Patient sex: F
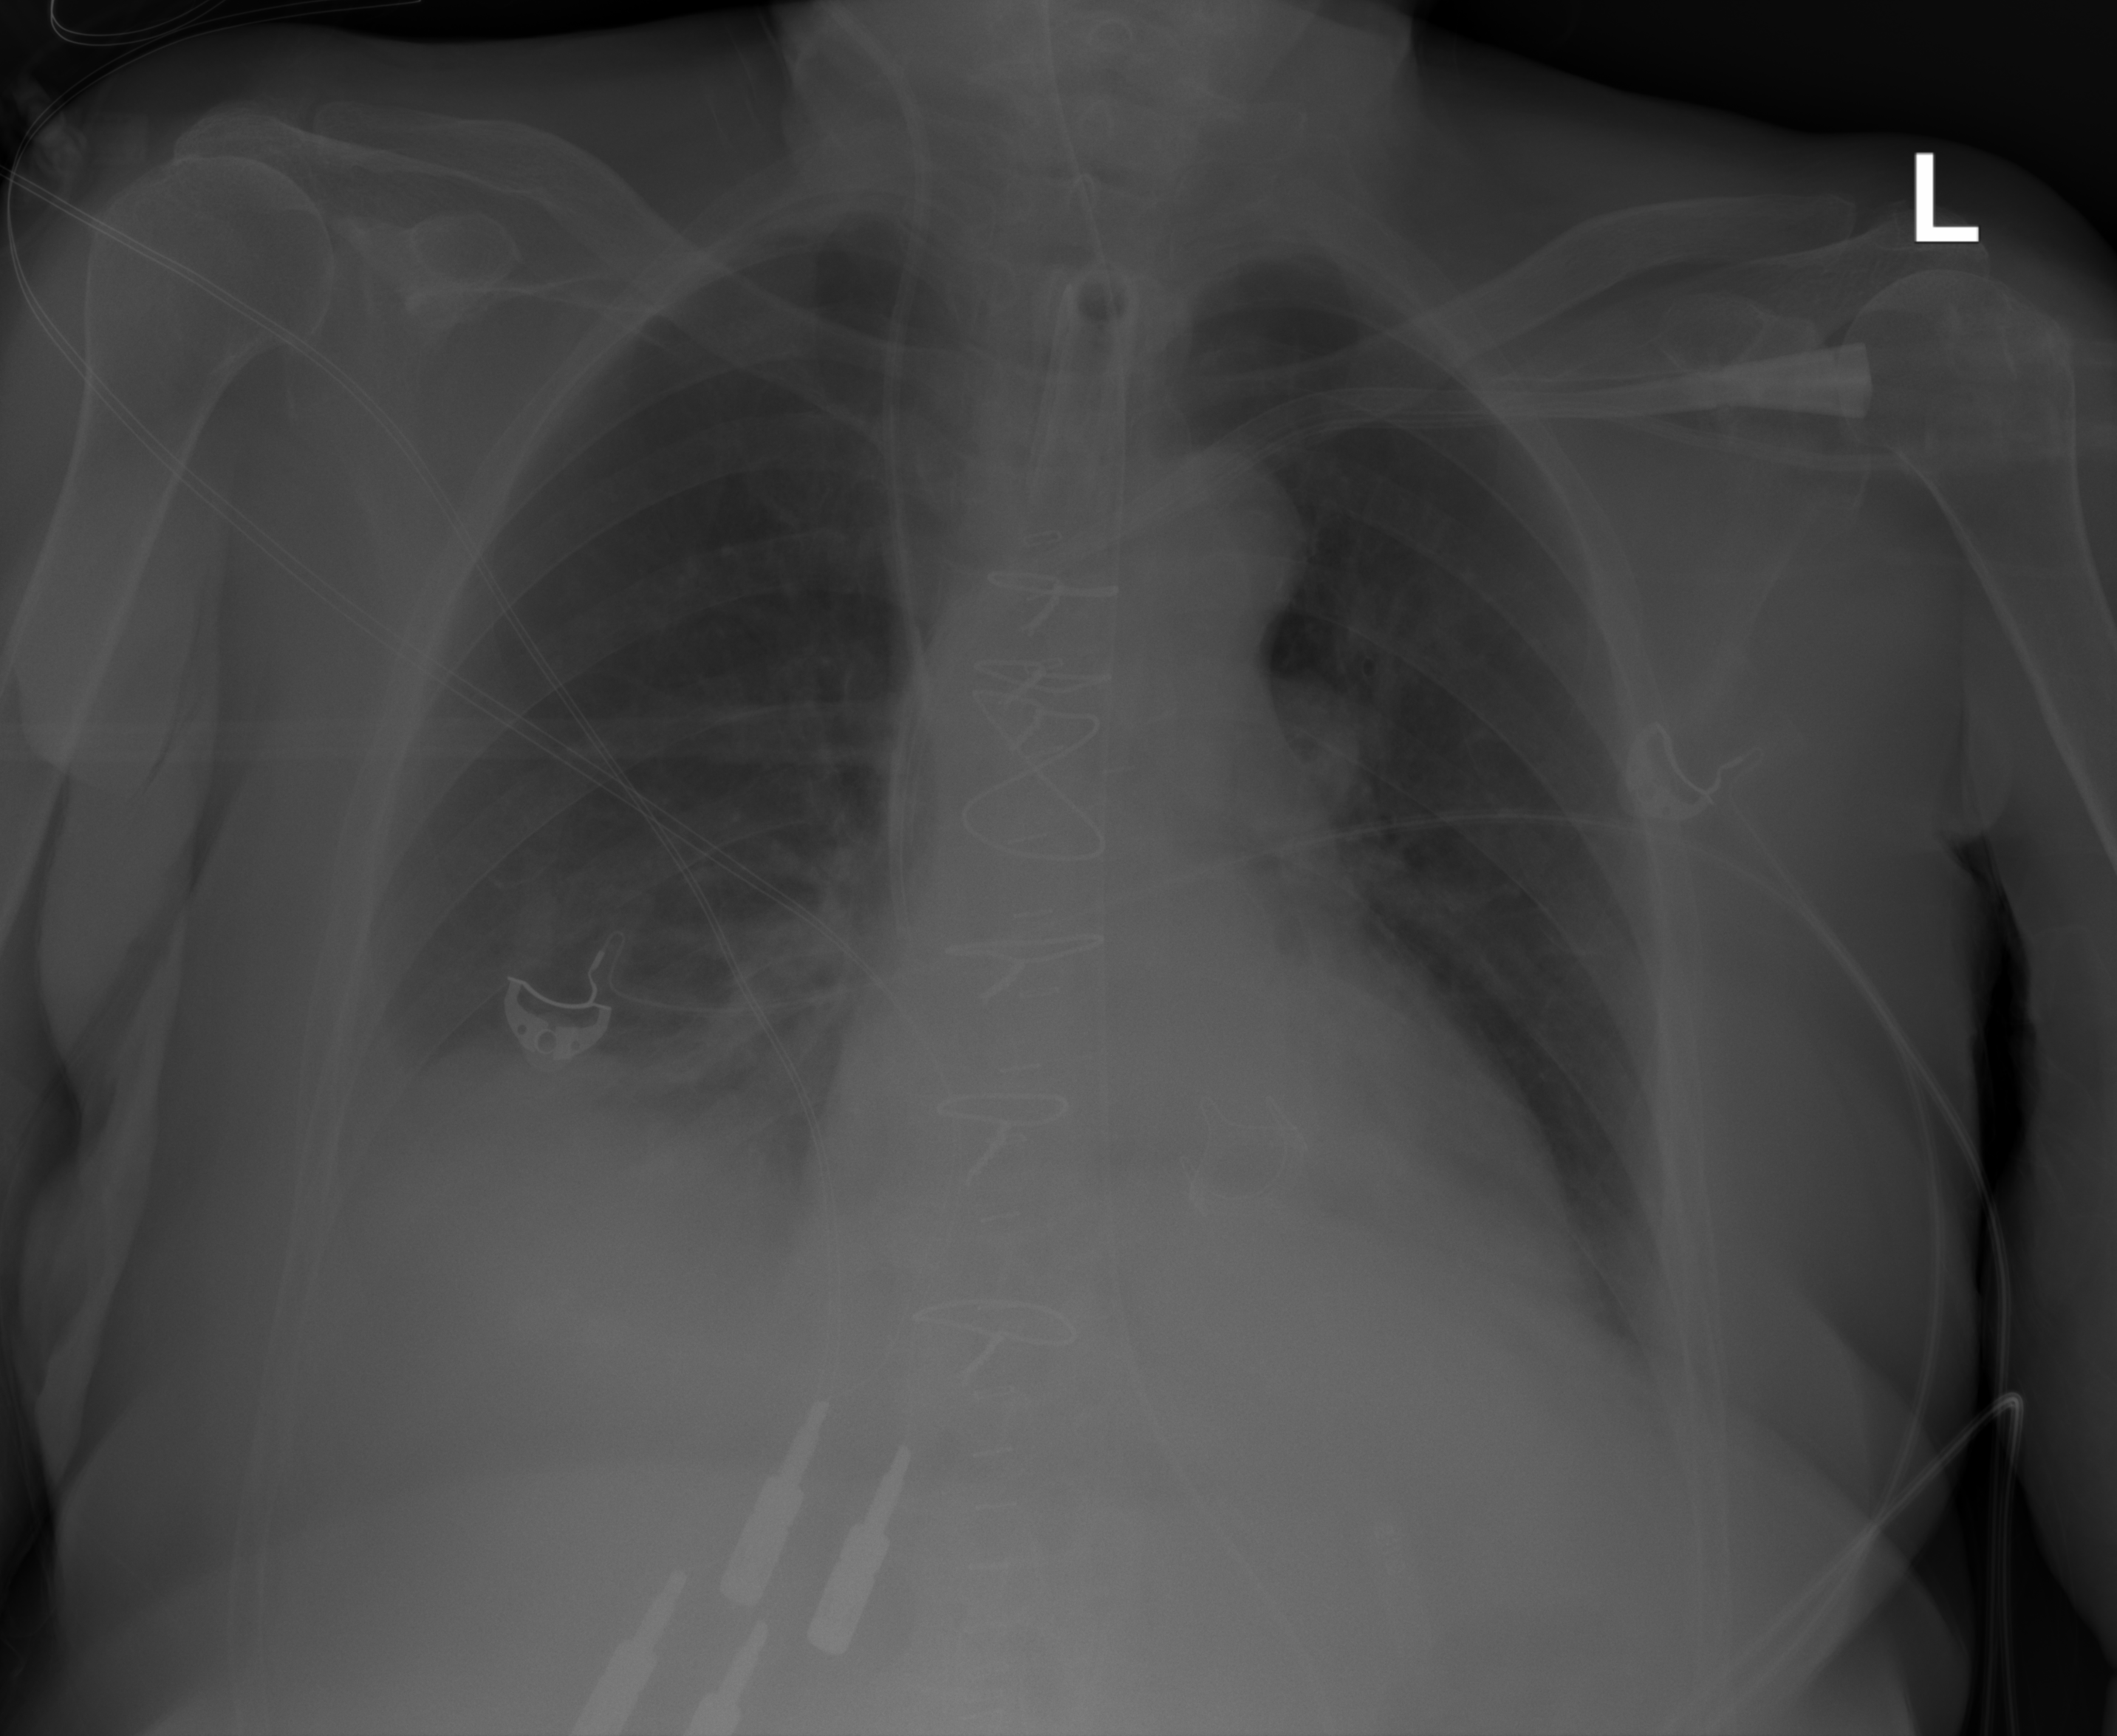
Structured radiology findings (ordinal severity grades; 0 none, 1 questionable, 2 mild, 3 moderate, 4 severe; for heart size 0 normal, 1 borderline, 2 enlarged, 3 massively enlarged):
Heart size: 1
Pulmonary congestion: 0
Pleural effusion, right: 1
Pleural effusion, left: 0
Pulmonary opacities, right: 0
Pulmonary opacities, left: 0
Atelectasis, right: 2
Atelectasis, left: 0